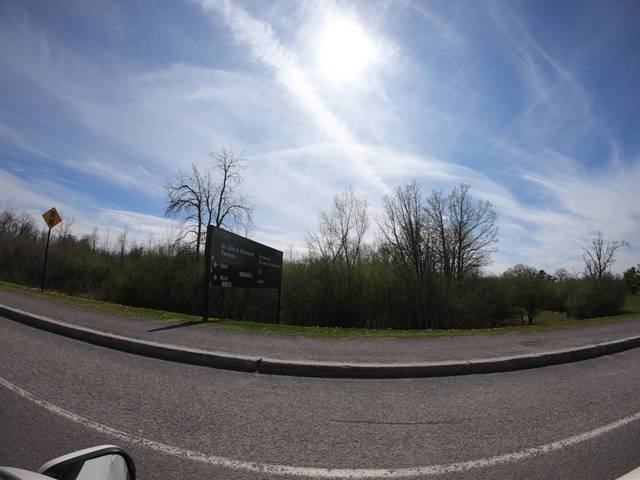
Region: Canada
Coordinates: 45.403, -75.755